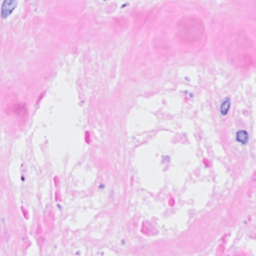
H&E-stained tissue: Breast